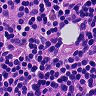
Metastatic tissue present: no